Question: I am trying to learn Python and going through the codeacademy course. Unfortunately I've gotten to an error and don't know how to fix it. The hint doesn't help either. The goal is to make a new list out of the list-with-2-lists.
Could anyone explain what I've done wrong?

Thank you very much,
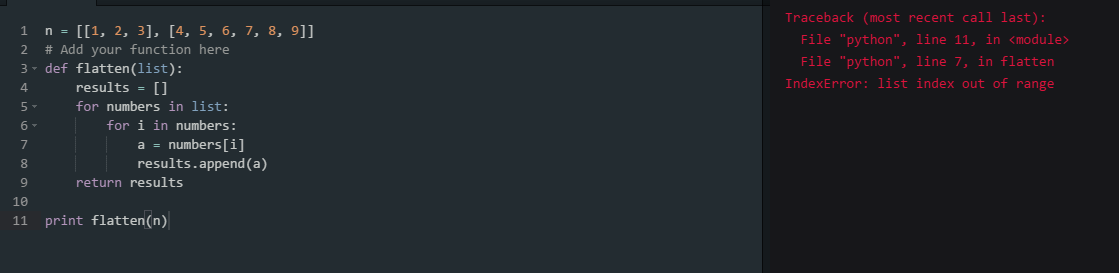
Answer: When you do
'''
for i in numbers:
'''
'i' will have the actual value of the 'numbers' list in every iteration, . So, you can straight away 'append' it to 'results', like this
'''
results.append(i)
'''